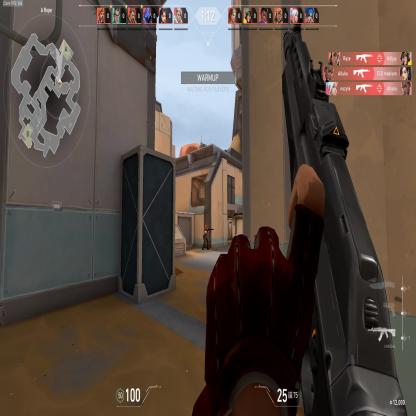
Label: enemy